Question: to make my problem understandable, here an excerpt from my code:
'''
[UIView animateWithDuration:0.5 animations:^{
taskTable.frame = CGRectMake(
taskTable.frame.origin.x,
taskTable.frame.origin.y,
taskTable.frame.size.width,
127
);
} completion:^(BOOL finished) {
[self.taskTable reloadData];
}];
'''
This is the basic situation: taskTable is a UITableView and it is integrated in a UIViewController. The first block works properly, the taskTable is after 0.5 seconds less on the height.
My problem starts in the completion block: after the taskTable is reloaded, the taskTable is again equal to the original height. The original height is set in the storyboard by the way.
Can someone tell me the reason for that? Can I prevent this behavior?
Here is a snapshot of the storyboard:

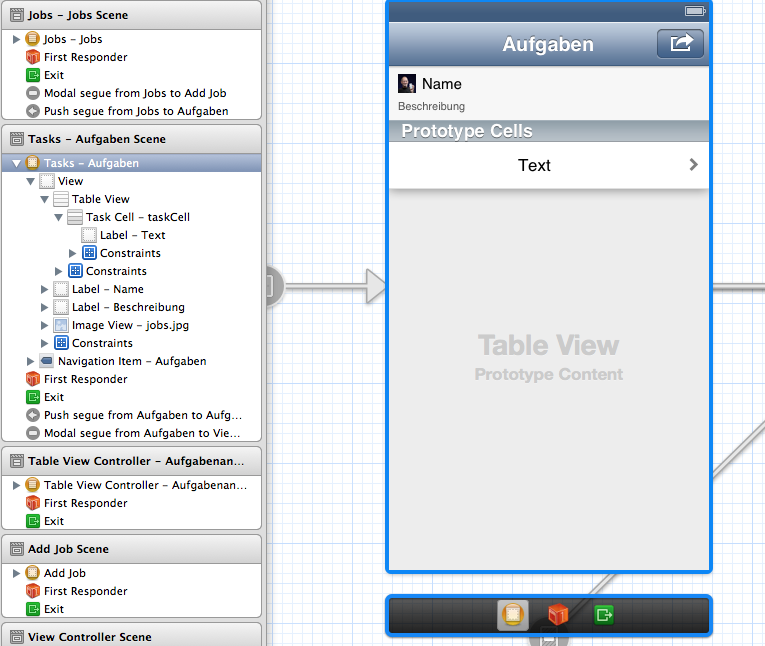
Answer: To give the question an answer:
you can disable autolayout to solve the problem, but that's not the nicest way.
How I solve the problem: I definied a constraint between the top of the superview and the tableView. After that I add the follwing in code (taskTableTop is that constraint):
'''
[self.view removeConstraint:taskTableTop];
[self.view addConstraint:[NSLayoutConstraint constraintWithItem:taskTable
attribute:NSLayoutAttributeTop
relatedBy:NSLayoutRelationEqual
toItem:jobDesc
attribute:NSLayoutAttributeBottom
multiplier:0
constant:size.height + 38]];
'''
I don't know if there is a easier way to do this.
If someone has a better answer ready, feel free to tell me (us) ;o)